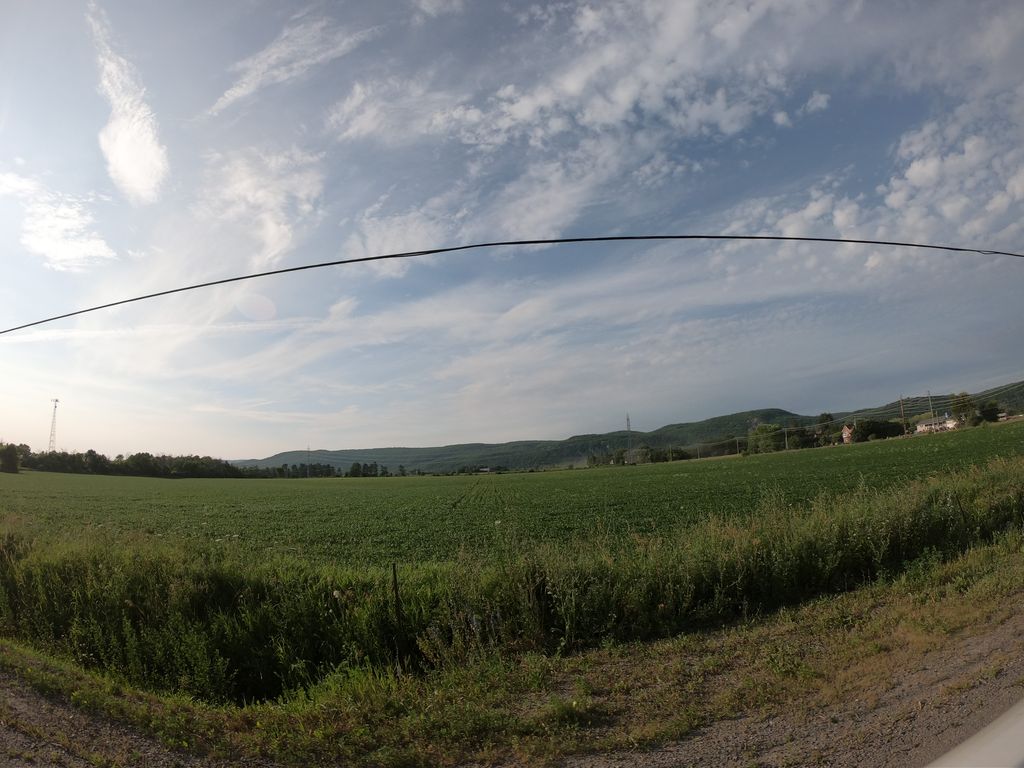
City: ottawa-gatineau